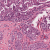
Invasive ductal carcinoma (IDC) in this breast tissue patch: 0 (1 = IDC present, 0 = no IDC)